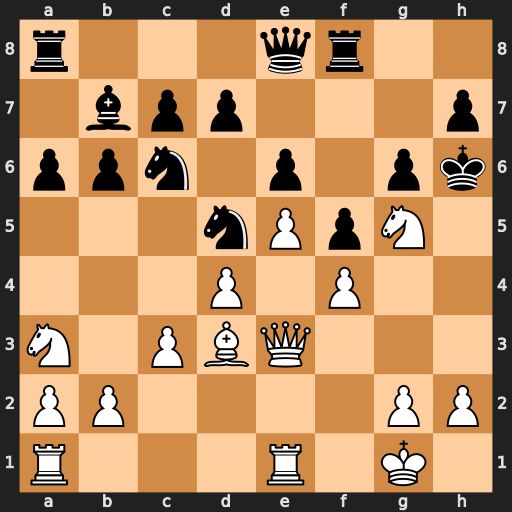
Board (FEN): r3qr2/1bpp3p/ppn1p1pk/3nPpN1/3P1P2/N1PBQ3/PP4PP/R3R1K1
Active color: w
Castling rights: -
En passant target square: -
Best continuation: Qh3+ Kg7 Qxh7#